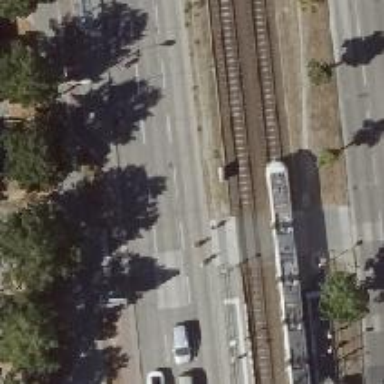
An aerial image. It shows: Uncontrolled tram crossing.